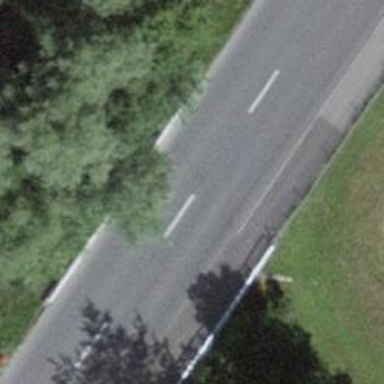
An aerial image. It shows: Sidewalk footway on asphalt bridge.